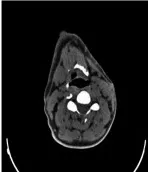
(a) A CT scan of case 1 shows infiltrative lesion of the left maxillary bone.
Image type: radiology (ct)